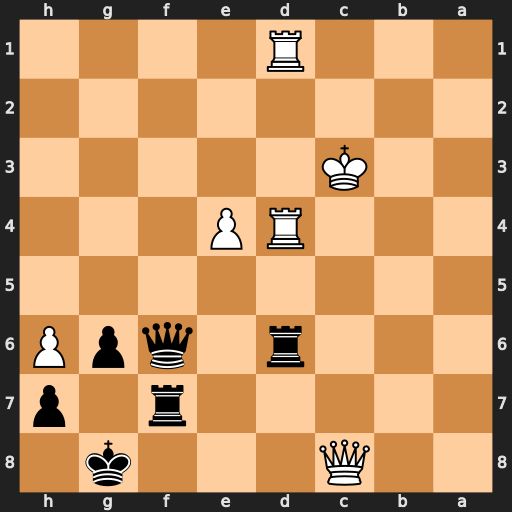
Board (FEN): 2Q3k1/5r1p/3r1qpP/8/3RP3/2K5/8/3R4
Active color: b
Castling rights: -
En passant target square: -
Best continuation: Rf8 Qc4+ Kh8